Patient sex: M
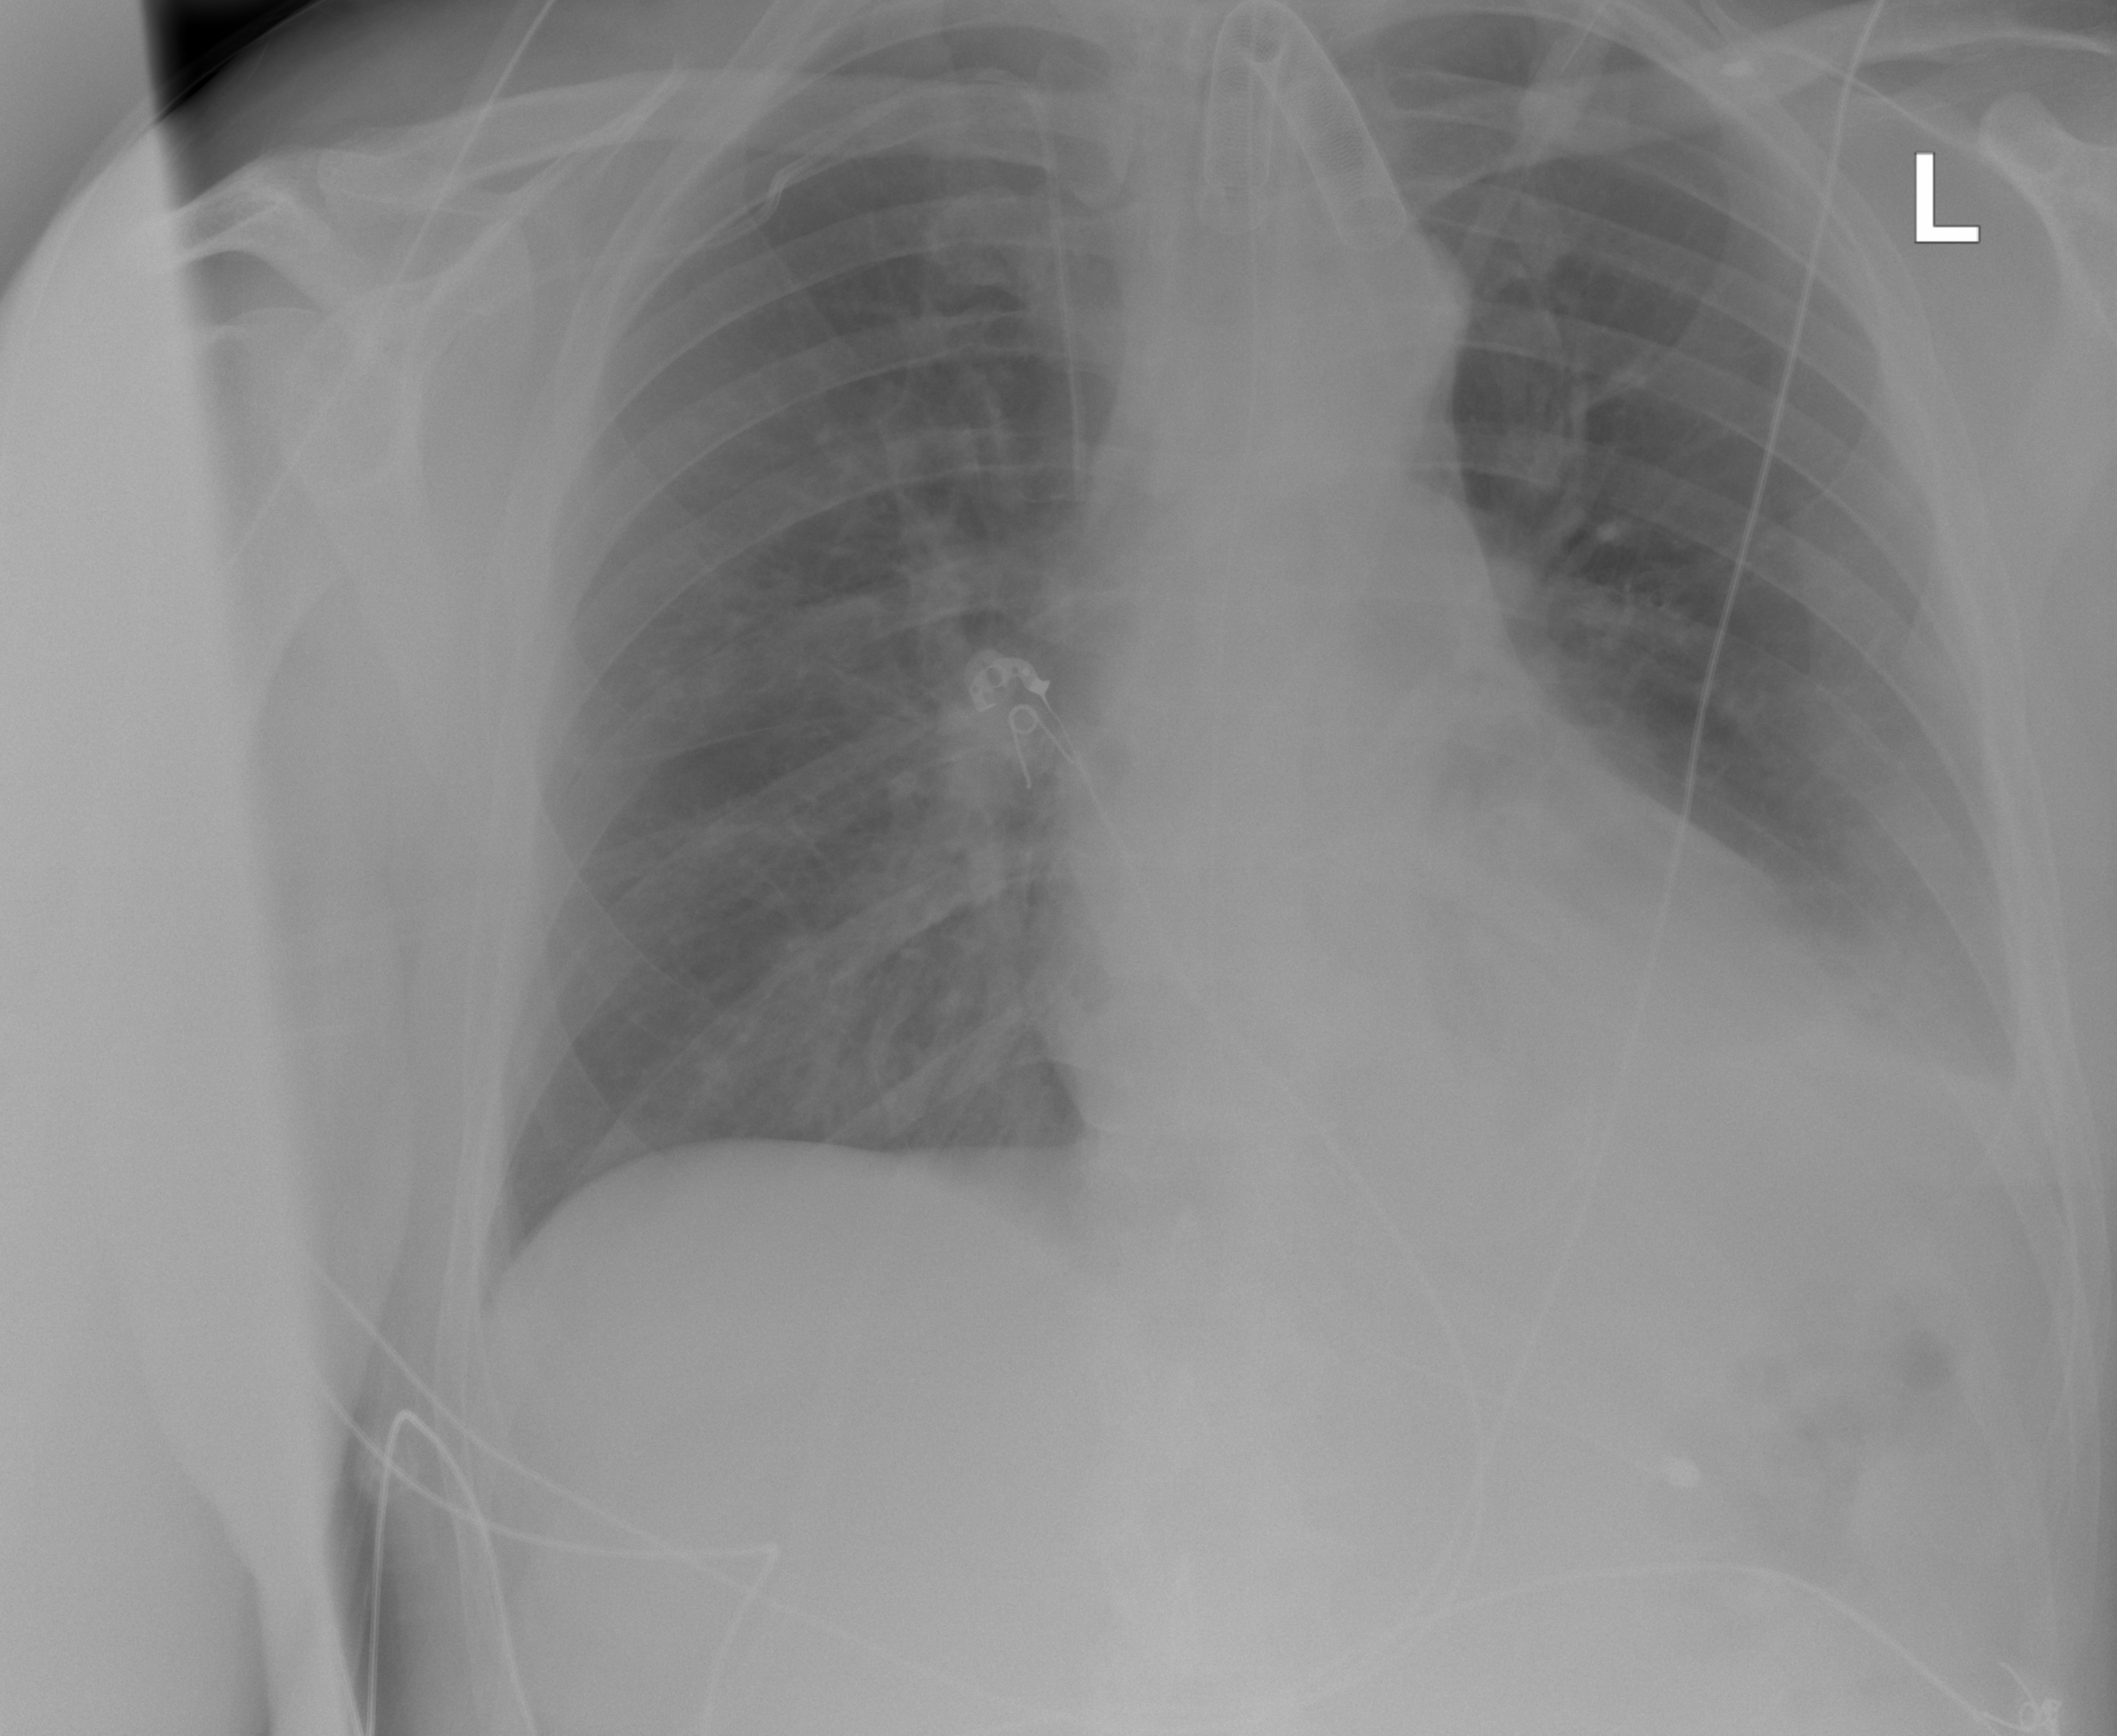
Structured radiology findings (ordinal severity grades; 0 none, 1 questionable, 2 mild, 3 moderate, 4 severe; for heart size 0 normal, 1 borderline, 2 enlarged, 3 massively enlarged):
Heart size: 2
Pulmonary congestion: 2
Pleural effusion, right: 0
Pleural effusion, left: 2
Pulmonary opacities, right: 1
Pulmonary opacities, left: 1
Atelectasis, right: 0
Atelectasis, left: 2